【题型】填空题　【知识点】向量　【难度】medium
如图，在 \(\triangle ABC\) 中，线段 \(AD\) 是边 \(BC\) 上的中线，点 \(E\) 是 \(AD\) 的中点，设向量 \(\overrightarrow{AB} = \vec{a}\)，\(\overrightarrow{BC} = \vec{b}\)，那么向量 \(\overrightarrow{AE} = \underline{\quad\quad}\)（结果用 \(\vec{a}\)、\(\vec{b}\) 表示）。

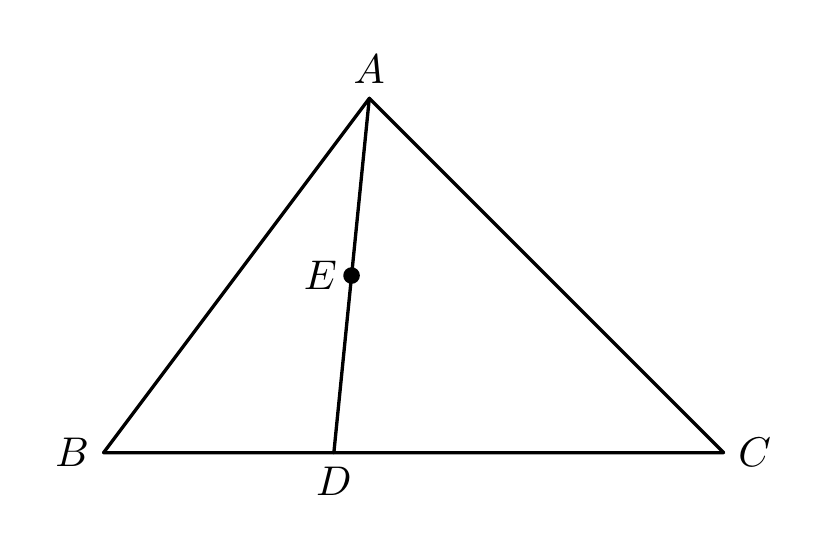
【解答】
【答案】\(\boldsymbol{\dfrac{1}{2}\vec{a} + \dfrac{1}{4}\vec{b}}\)

\vspace{1em}

【分析】根据已知添加求得 \(\overrightarrow{BD}\)；然后在 \(\triangle ABD\) 中，利用三角形法则来求 \(\overrightarrow{AD}\)；最后结合 \(AE = \dfrac{1}{2}AD\) 求得答案。

\vspace{1em}

【解答】解：\(\because\) 线段 \(AD\) 是边 \(BC\) 上的中线，
\[
\therefore BD = DC = \dfrac{1}{2}BC.
\]
\(\because \overrightarrow{BC} = \vec{b}\)，
\[
\therefore \overrightarrow{BD} = \dfrac{1}{2}\vec{b}.
\]
在 \(\triangle ABD\) 中，\(\overrightarrow{AB} = \vec{a}\)，\(\overrightarrow{BD} = \dfrac{1}{2}\vec{b}\)，则 \(\overrightarrow{AD} = \overrightarrow{AB} + \overrightarrow{BD} = \vec{a} + \dfrac{1}{2}\vec{b}\)。

\(\because\) 点 \(E\) 是 \(AD\) 的中点，
\[
\therefore AE = \dfrac{1}{2}AD.
\]
\[
\therefore \overrightarrow{AE} = \dfrac{1}{2}\overrightarrow{AD}.
\]
\[
\therefore \overrightarrow{AE} = \dfrac{1}{2}\vec{a} + \dfrac{1}{4}\vec{b}.
\]

故答案为：\(\boldsymbol{\dfrac{1}{2}\vec{a} + \dfrac{1}{4}\vec{b}}\)。

\vspace{1em}

【点评】本题主要考查了平面向量，需要掌握线段中点的定义，三角形中线的定义以及三角形法则。